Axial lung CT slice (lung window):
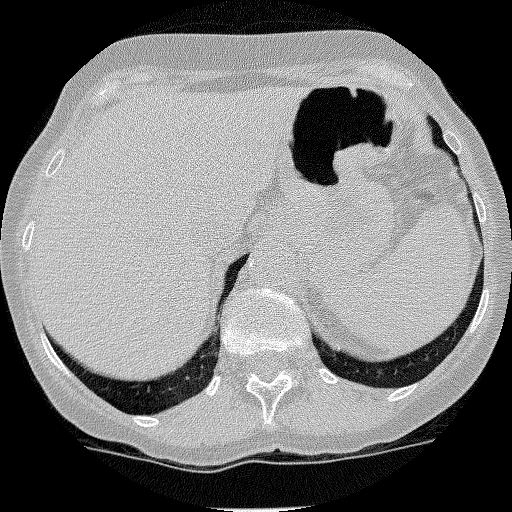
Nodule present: no